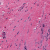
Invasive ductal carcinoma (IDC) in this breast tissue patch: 0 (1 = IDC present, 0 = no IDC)